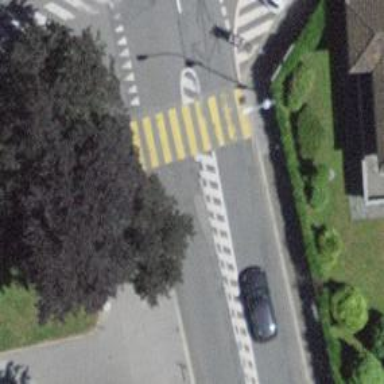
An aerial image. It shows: Uncontrolled crossing with pedestrian island.